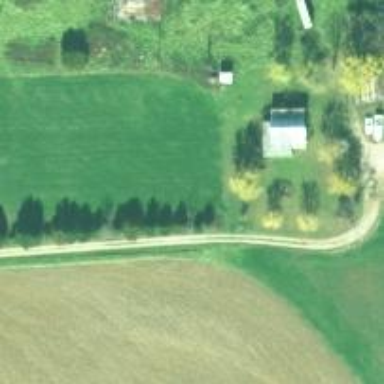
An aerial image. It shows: Driveway.